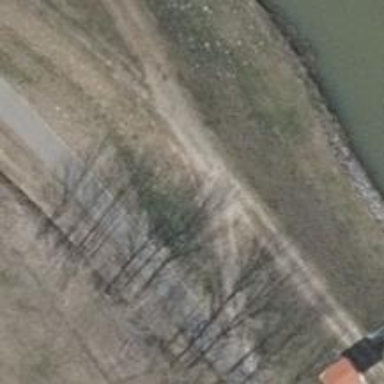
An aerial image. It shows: Embankment has been constructed as man-made feature.